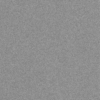
Label: dusty